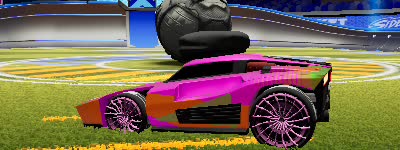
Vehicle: breakout